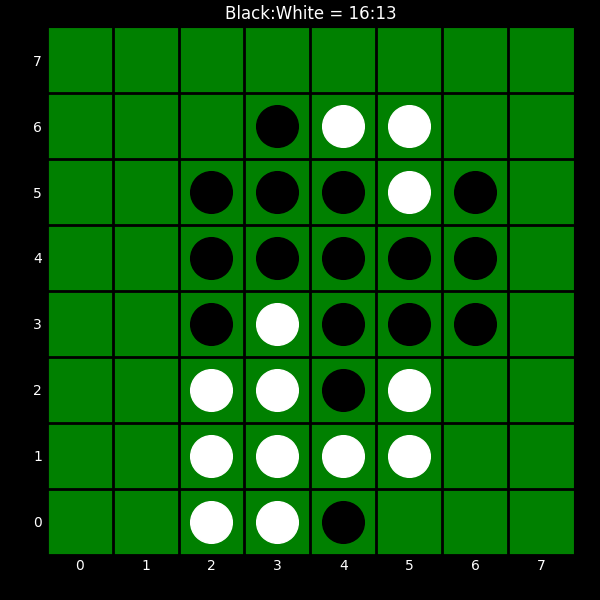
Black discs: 16
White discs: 13